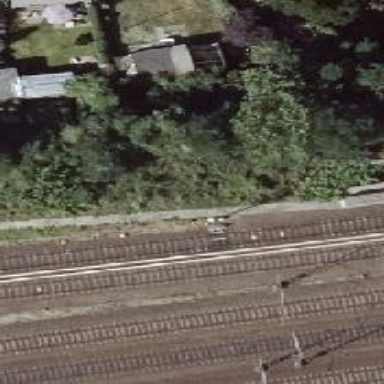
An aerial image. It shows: Light rail railway line with electrified rails.